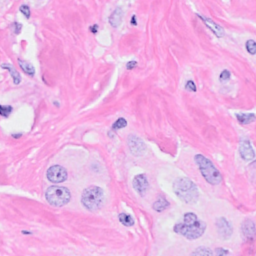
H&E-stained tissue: Breast